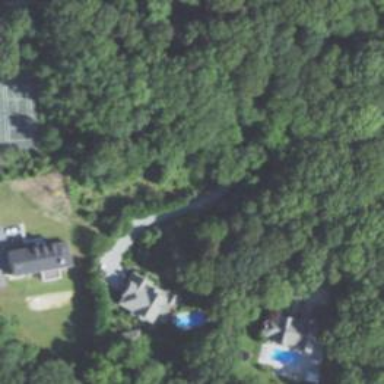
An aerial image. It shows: Driveway.